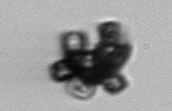
Label: Delphineis